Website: crate-barrel
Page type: review-order
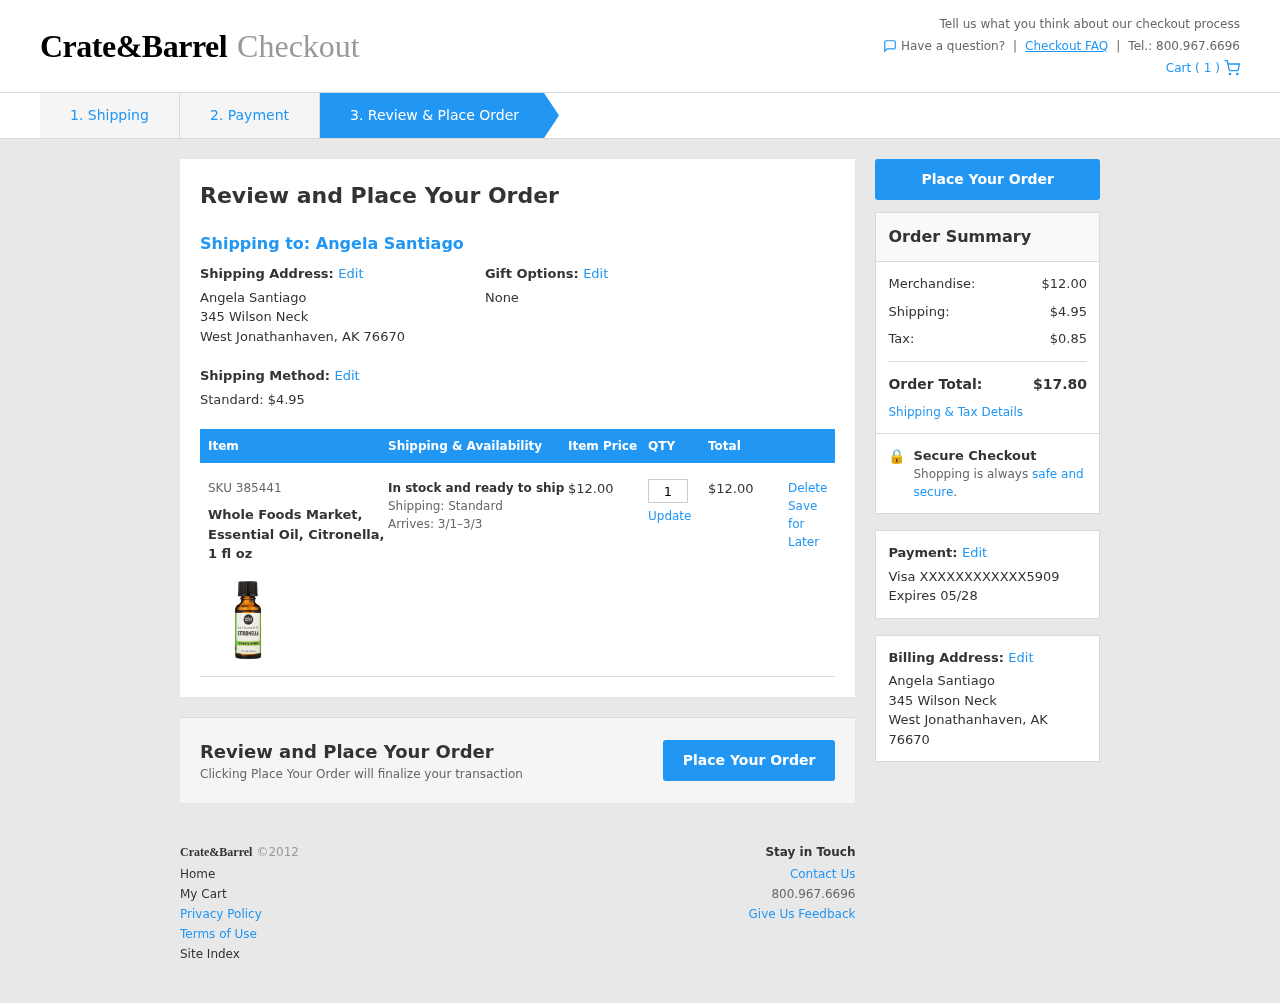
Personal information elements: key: PII_CARD_LAST4
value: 5909
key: PII_CARD_TYPE
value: Visa
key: PII_FULLNAME
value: Angela Santiago
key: PII_FULLNAME2
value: Angela Santiago
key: PII_STREET
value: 345 Wilson Neck
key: PII_CITY2
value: West Jonathanhaven
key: PII_STATE_ABBR2
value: AK
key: PII_POSTCODE
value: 76670
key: PII_POSTCODE_FULL
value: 76670
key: PII_POSTCODE_NUMERIC
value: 76670
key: PII_CARD_EXPIRY
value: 05/28
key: PII_FULLNAME3
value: Angela Santiago
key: PII_CITY3
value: West Jonathanhaven
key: PII_STATE_ABBR3
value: AK
Product elements: key: PRODUCT1_NAME
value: Whole Foods Market, Essential Oil, Citronella, 1 fl oz
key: PRODUCT1_PRICE
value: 12
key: PRODUCT1_QUANTITY
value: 1
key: PRODUCT1_SKU
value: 385441
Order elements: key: ORDER_NUM_ITEMS
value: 1
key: ORDER_SHIPPING_COST
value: $4.95
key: ORDER_DELIVERY_DATE
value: Arrives: 3/1–3/3
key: ORDER_SUBTOTAL
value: $12.00
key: ORDER_SUBTOTAL2
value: $12.00
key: ORDER_SHIPPING_COST2
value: $4.95
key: ORDER_TAX
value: $0.85
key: ORDER_TOTAL
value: $17.80